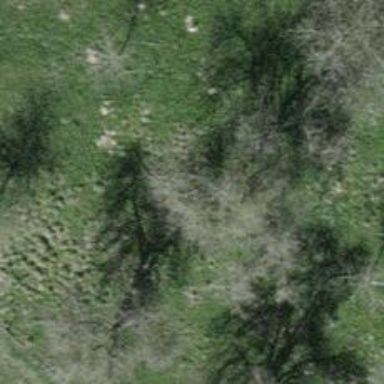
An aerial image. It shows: Beautiful tree in nature.